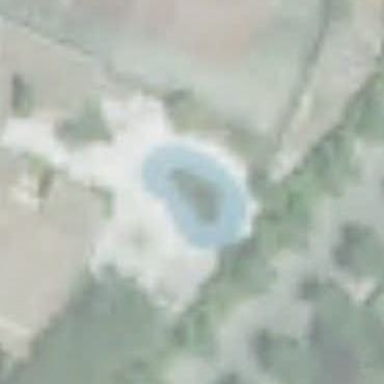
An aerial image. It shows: Swimming pool located in leisure land.